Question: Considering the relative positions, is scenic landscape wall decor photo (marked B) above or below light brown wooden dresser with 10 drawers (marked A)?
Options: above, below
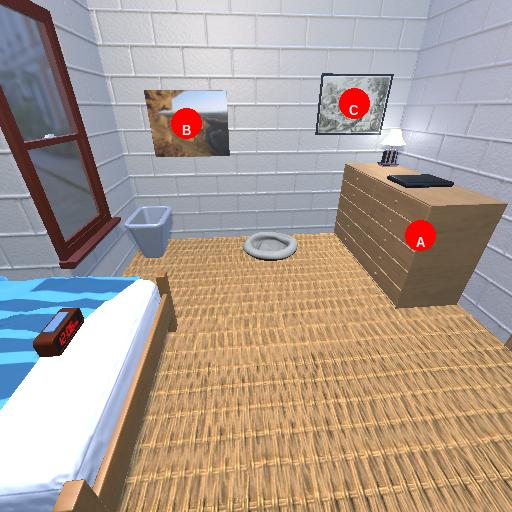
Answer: above